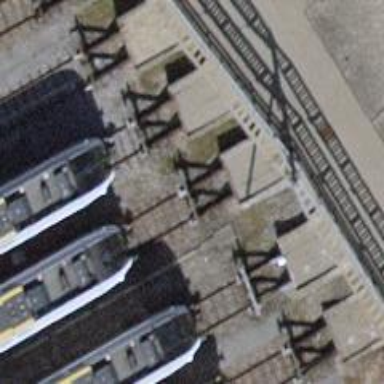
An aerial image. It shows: Railway buffer stop.